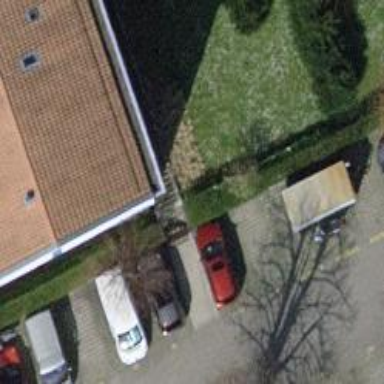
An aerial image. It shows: Paved footway.